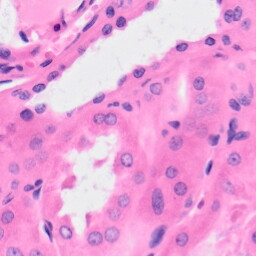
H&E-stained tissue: Kidney